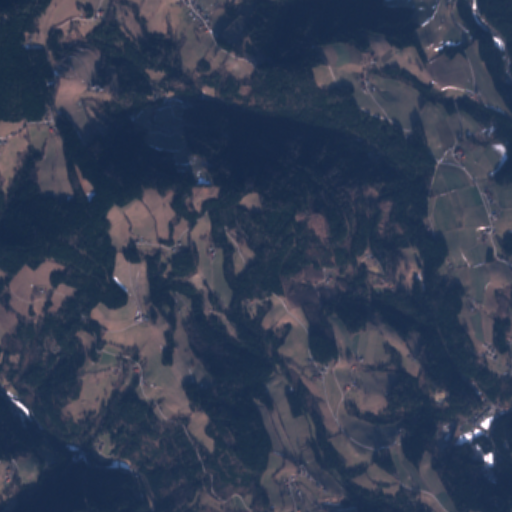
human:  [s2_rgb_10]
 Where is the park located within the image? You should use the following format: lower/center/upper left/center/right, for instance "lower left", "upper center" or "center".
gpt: The park is located in the center right of the image.
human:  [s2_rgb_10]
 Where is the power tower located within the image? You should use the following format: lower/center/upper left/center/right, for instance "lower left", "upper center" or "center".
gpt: The power tower is located in the right of the image.
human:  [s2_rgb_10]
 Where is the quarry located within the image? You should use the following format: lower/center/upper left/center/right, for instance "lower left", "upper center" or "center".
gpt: The quarry is located in the lower right of the image.
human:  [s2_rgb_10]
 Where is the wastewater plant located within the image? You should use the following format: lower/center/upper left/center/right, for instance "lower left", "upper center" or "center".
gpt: The wastewater plant is located in the lower right of the image.
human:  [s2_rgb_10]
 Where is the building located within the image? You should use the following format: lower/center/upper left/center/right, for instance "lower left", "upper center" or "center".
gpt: There is no building in the image.